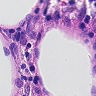
Metastatic tissue present: no